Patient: sex M, age 71
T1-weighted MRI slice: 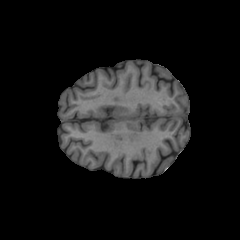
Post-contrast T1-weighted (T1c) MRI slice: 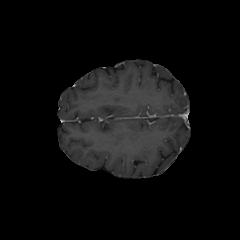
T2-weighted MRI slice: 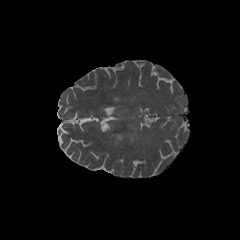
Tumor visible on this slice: yes
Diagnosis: Astrocytoma, IDH-wildtype
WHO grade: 2